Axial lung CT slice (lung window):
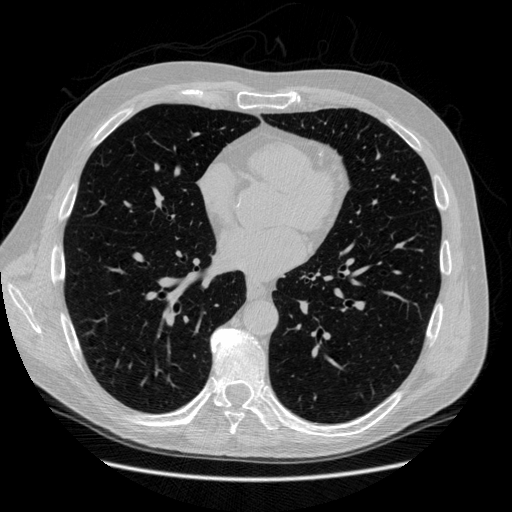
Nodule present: no